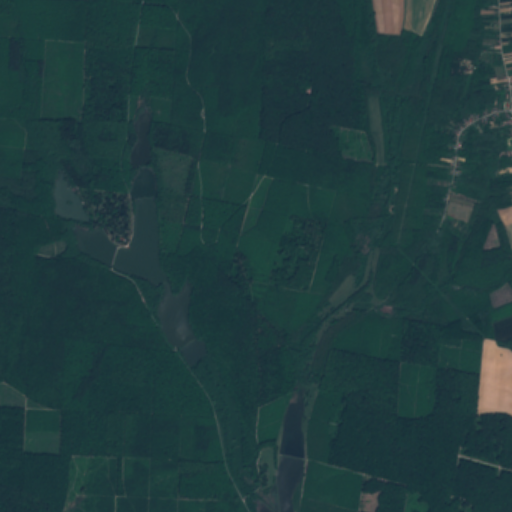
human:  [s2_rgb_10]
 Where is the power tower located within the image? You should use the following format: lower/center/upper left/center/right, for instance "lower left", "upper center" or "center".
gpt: The power tower is located in the right of the image.
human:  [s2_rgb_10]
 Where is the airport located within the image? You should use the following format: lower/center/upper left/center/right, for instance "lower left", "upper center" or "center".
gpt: There is no airport in the image.